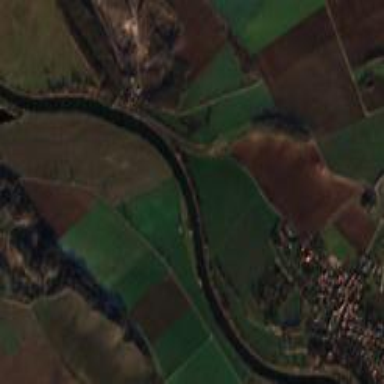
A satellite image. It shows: Picturesque farmland scene.